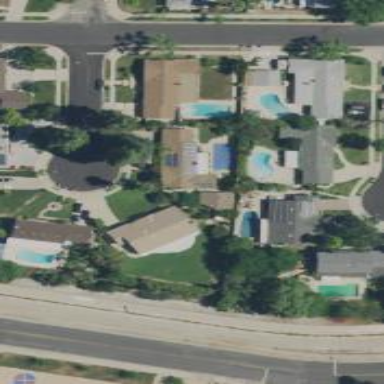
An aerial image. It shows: Swimming pool located in leisure land.